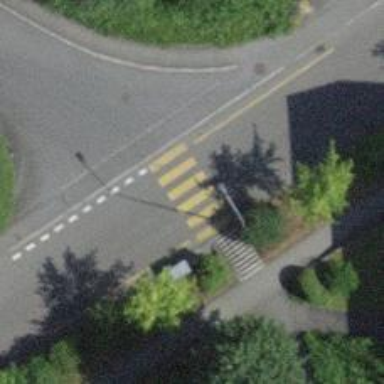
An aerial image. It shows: Uncontrolled zebra crossing on the road.